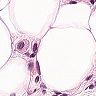
Metastatic tissue present: yes